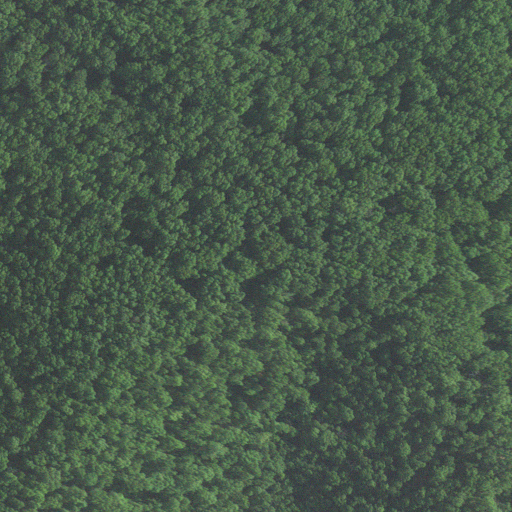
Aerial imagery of mountain in Missouri named Williams Mountain containing deciduous forest and mixed forest